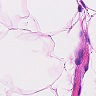
Metastatic tissue present: no